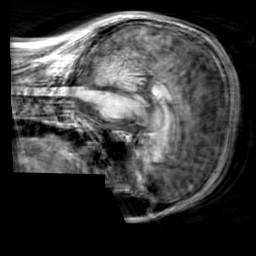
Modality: T1w
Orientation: sagittal
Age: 20
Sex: male
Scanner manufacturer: siemens
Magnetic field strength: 3 T
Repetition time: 2.3 s
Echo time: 0.00303 s